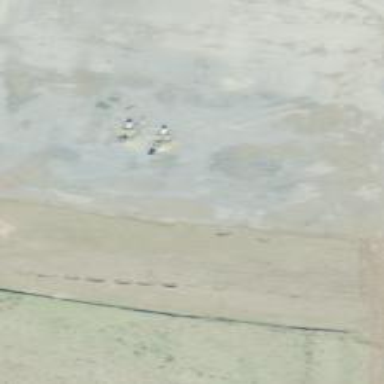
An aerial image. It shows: Industrial wellsite.